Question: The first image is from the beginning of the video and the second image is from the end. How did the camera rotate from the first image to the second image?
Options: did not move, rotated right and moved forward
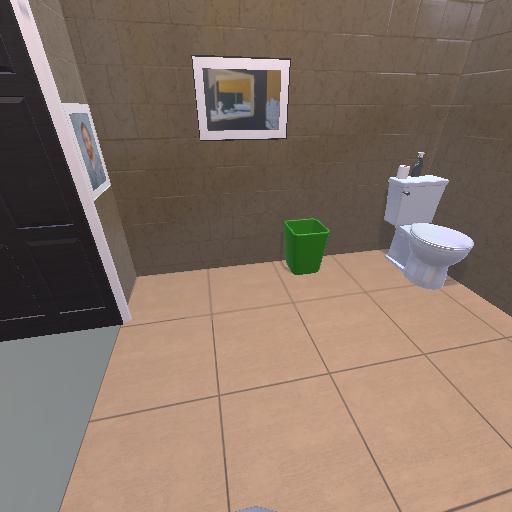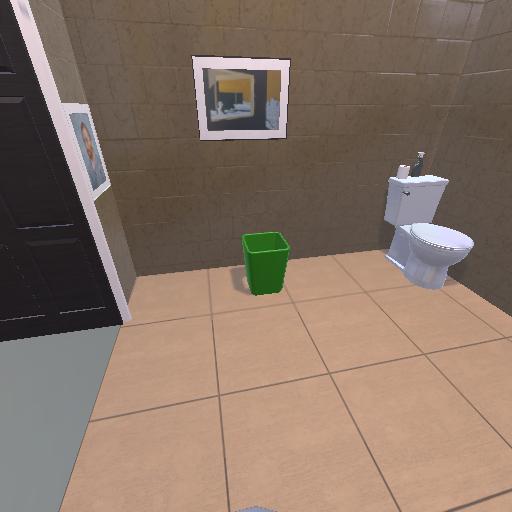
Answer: did not move